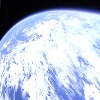
Label: cloud